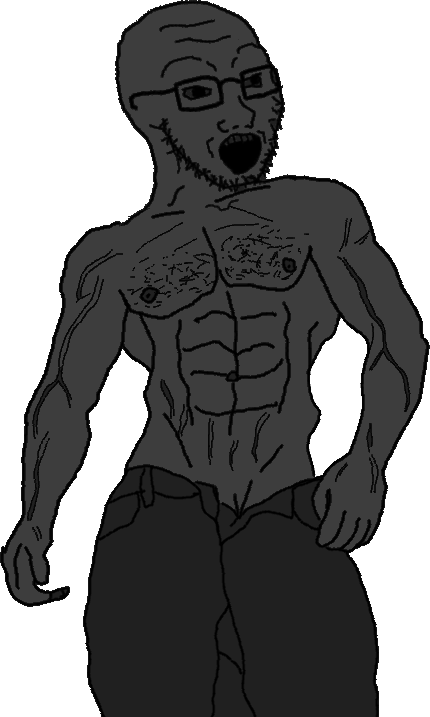
Label: 5_Soyjak